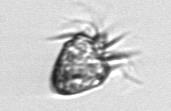
Label: Ciliophora